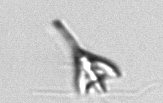
Label: Pyramimonas_longicauda